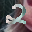
Label: 2